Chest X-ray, AP view. Patient: 71 years old, sex F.
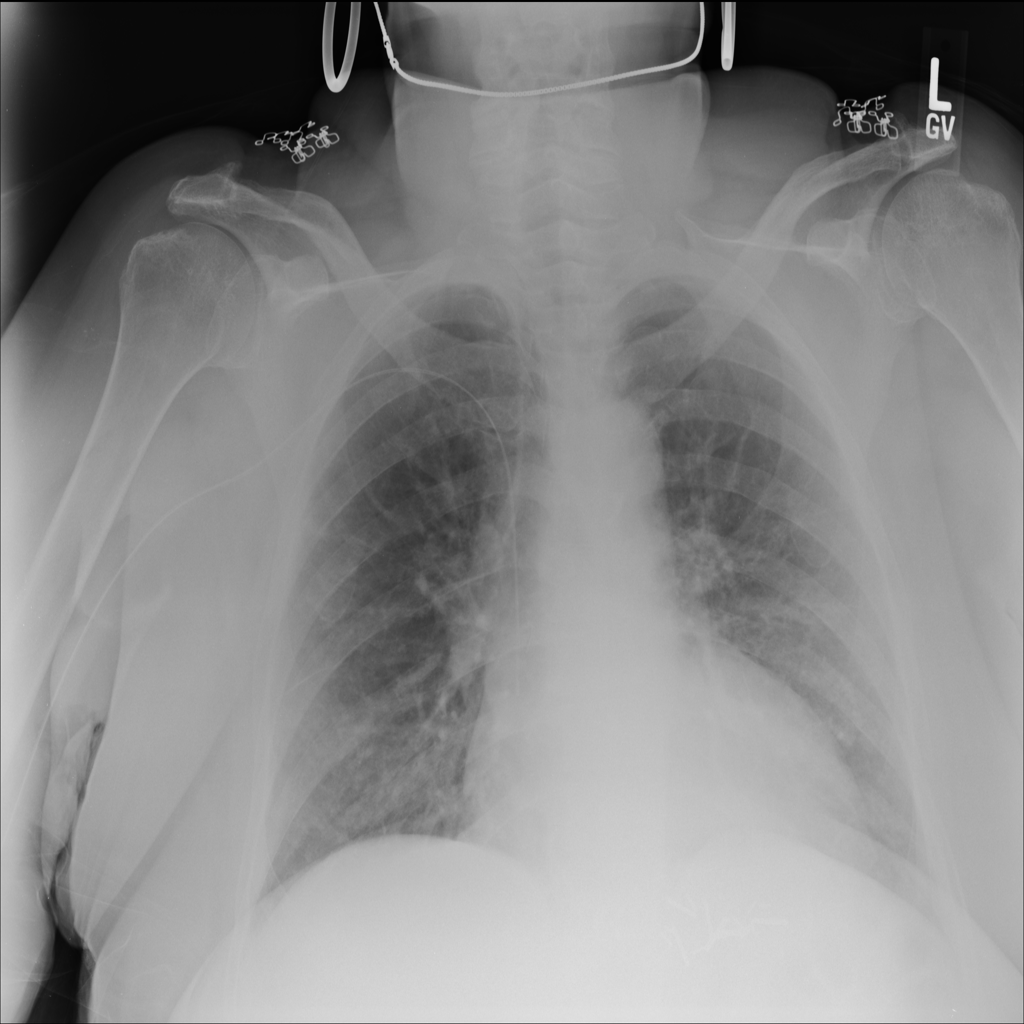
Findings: No Finding